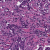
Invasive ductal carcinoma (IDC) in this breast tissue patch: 1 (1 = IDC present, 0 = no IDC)